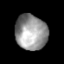
Tissue: lung
Cell type: Myeloid cells
Senescence score: 0.1888
Nuclear area (px): 1095
Mean DAPI intensity: 151.471